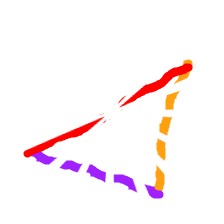
Shape: triangle